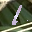
Label: 1